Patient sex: M
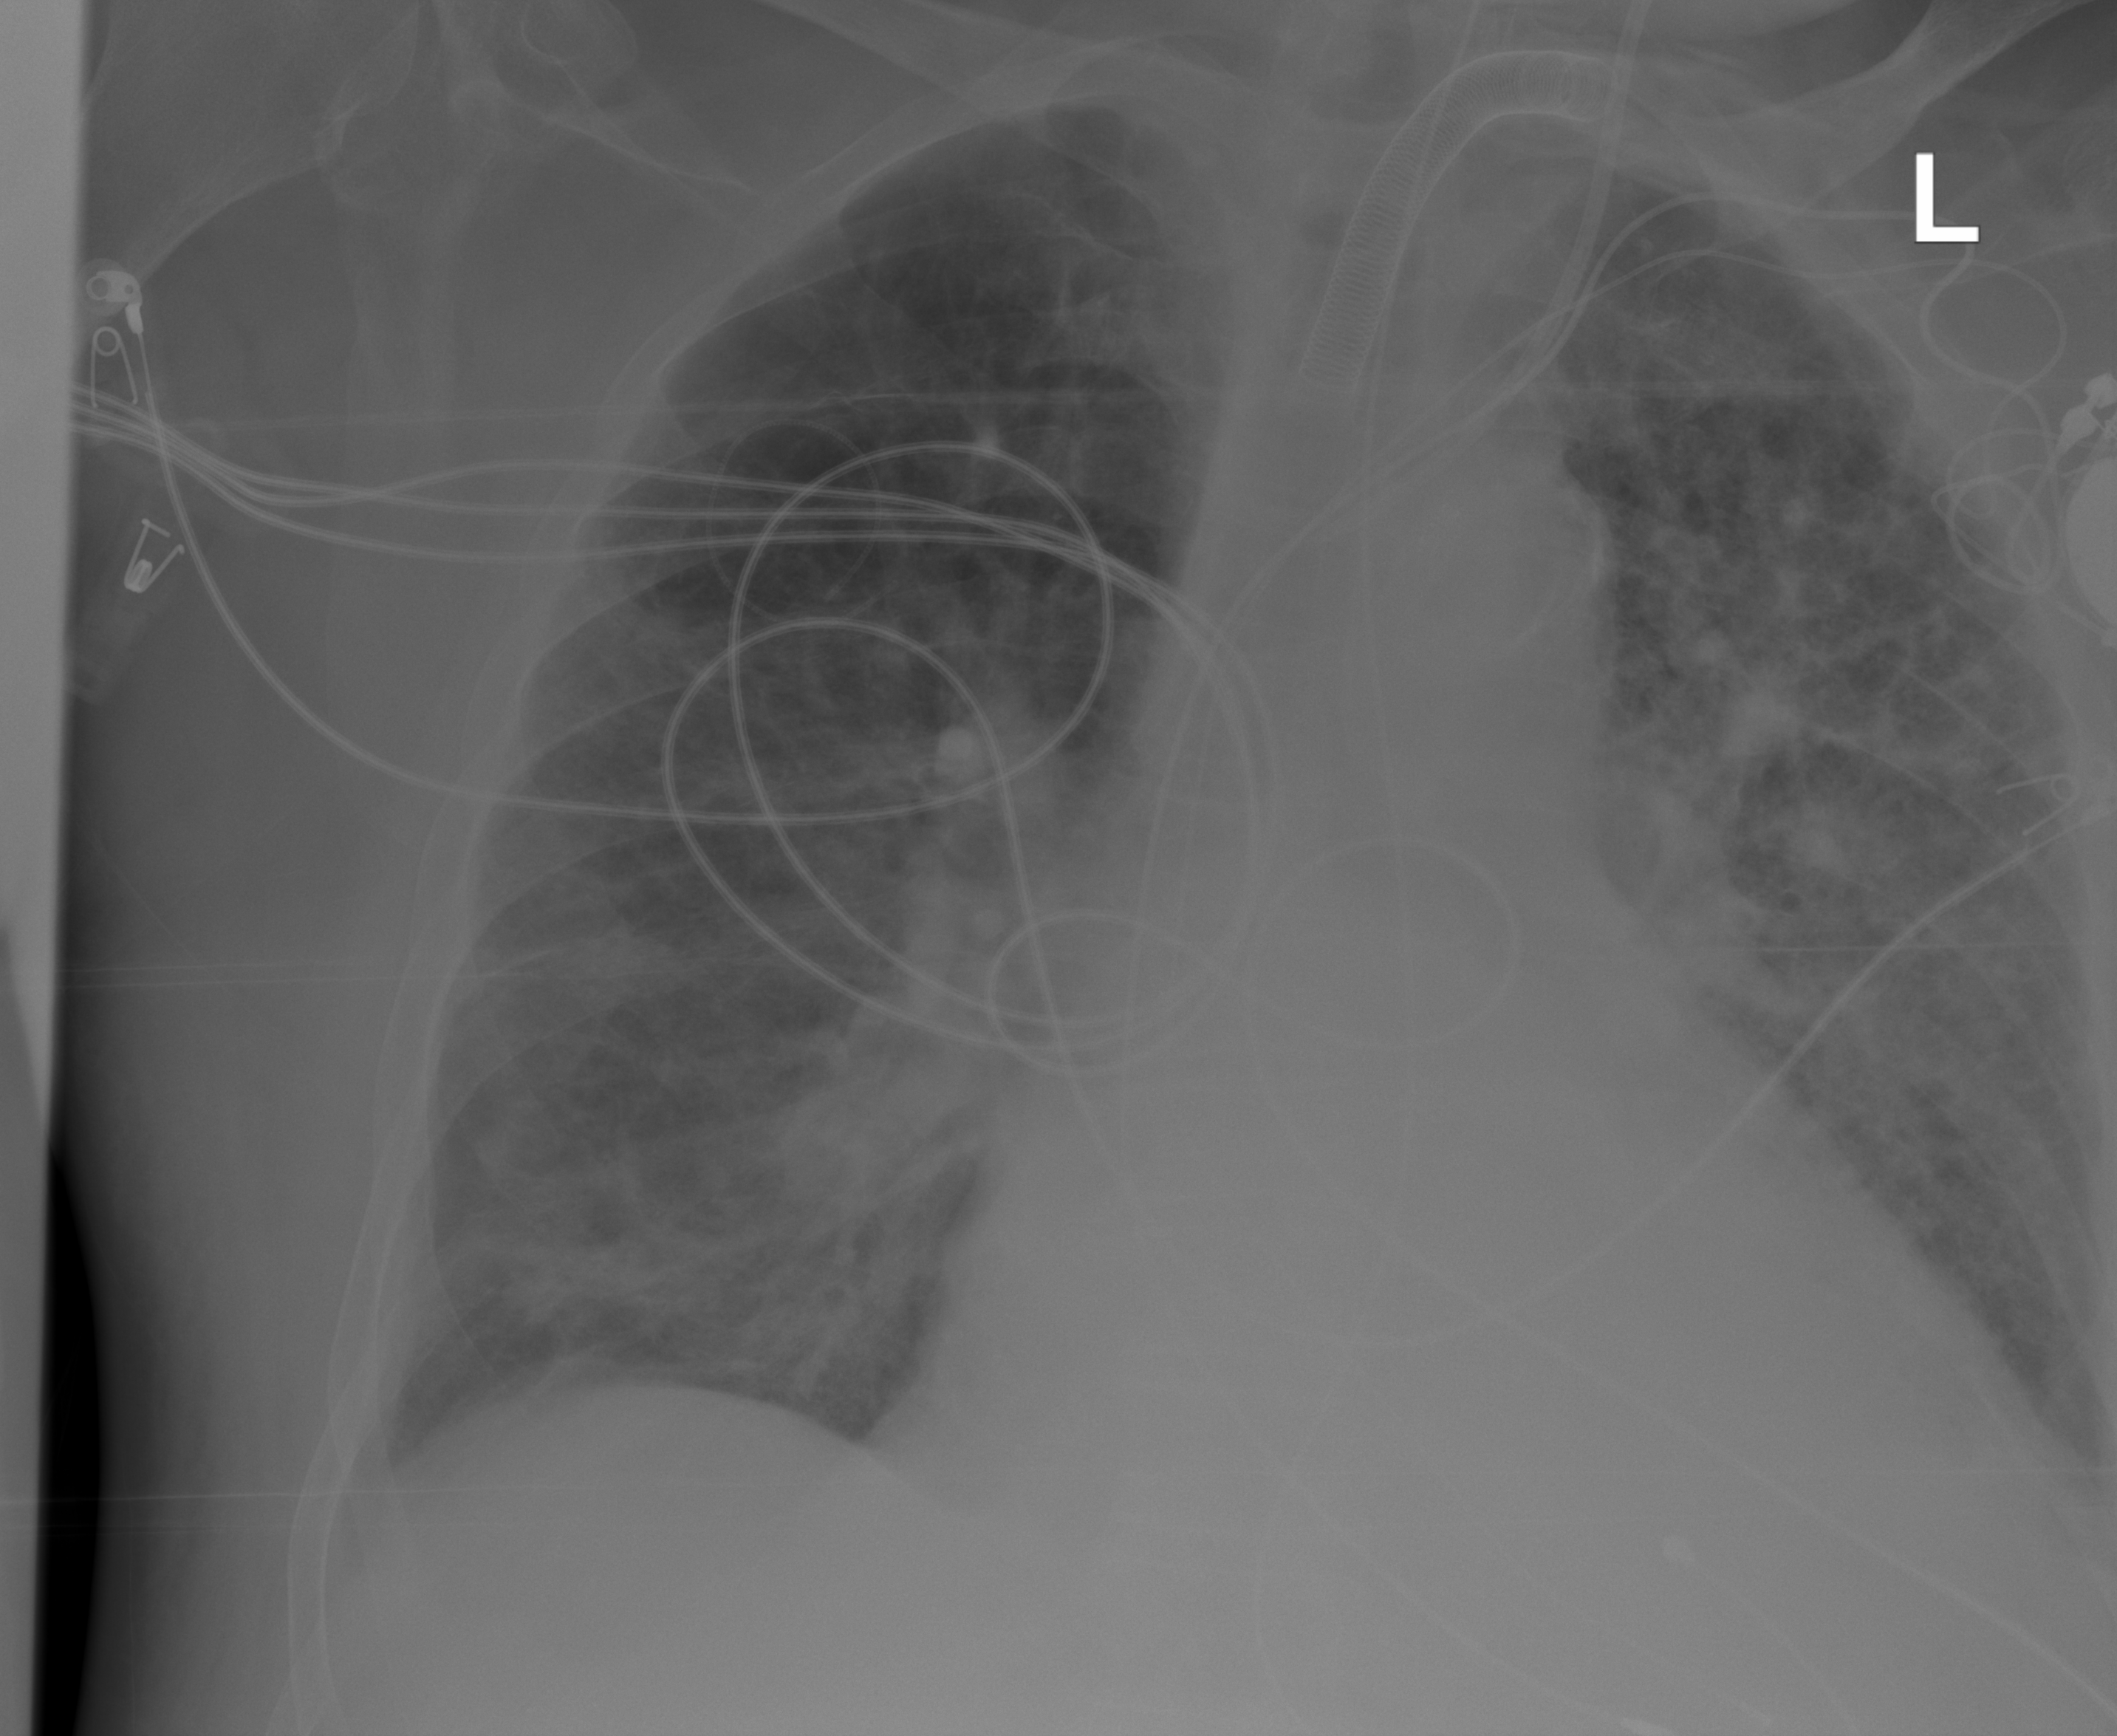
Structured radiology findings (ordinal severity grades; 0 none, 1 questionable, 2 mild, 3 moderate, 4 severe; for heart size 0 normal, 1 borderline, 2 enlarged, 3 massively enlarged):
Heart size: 2
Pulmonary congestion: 2
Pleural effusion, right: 0
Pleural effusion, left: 2
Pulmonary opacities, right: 2
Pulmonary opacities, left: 3
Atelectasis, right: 2
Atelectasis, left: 3